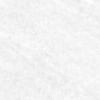
Label: change